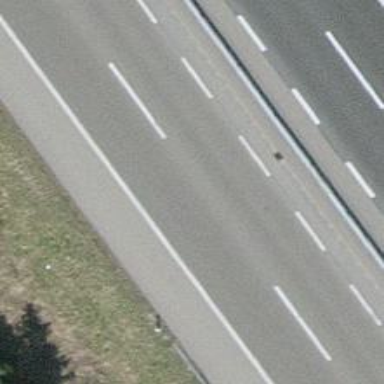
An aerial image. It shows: Asphalt motorway.